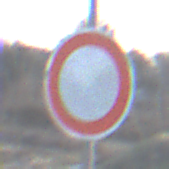
Verkehrszeichen: VerbotFahrzeugeAllerArt
Umgebung: Outdoor, Suburban
Tageszeit: SunriseSunset
Wetter: PartlyCloudy
Licht: Natural
Jahreszeit: Winter
Kontrast: MediumContrast